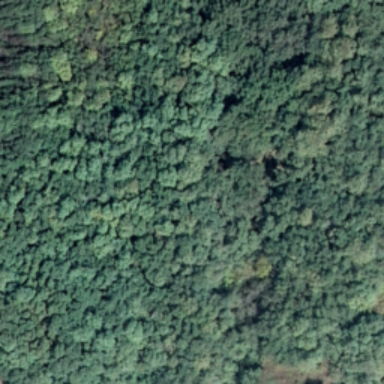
This is a dense forest with lots of dark green trees .